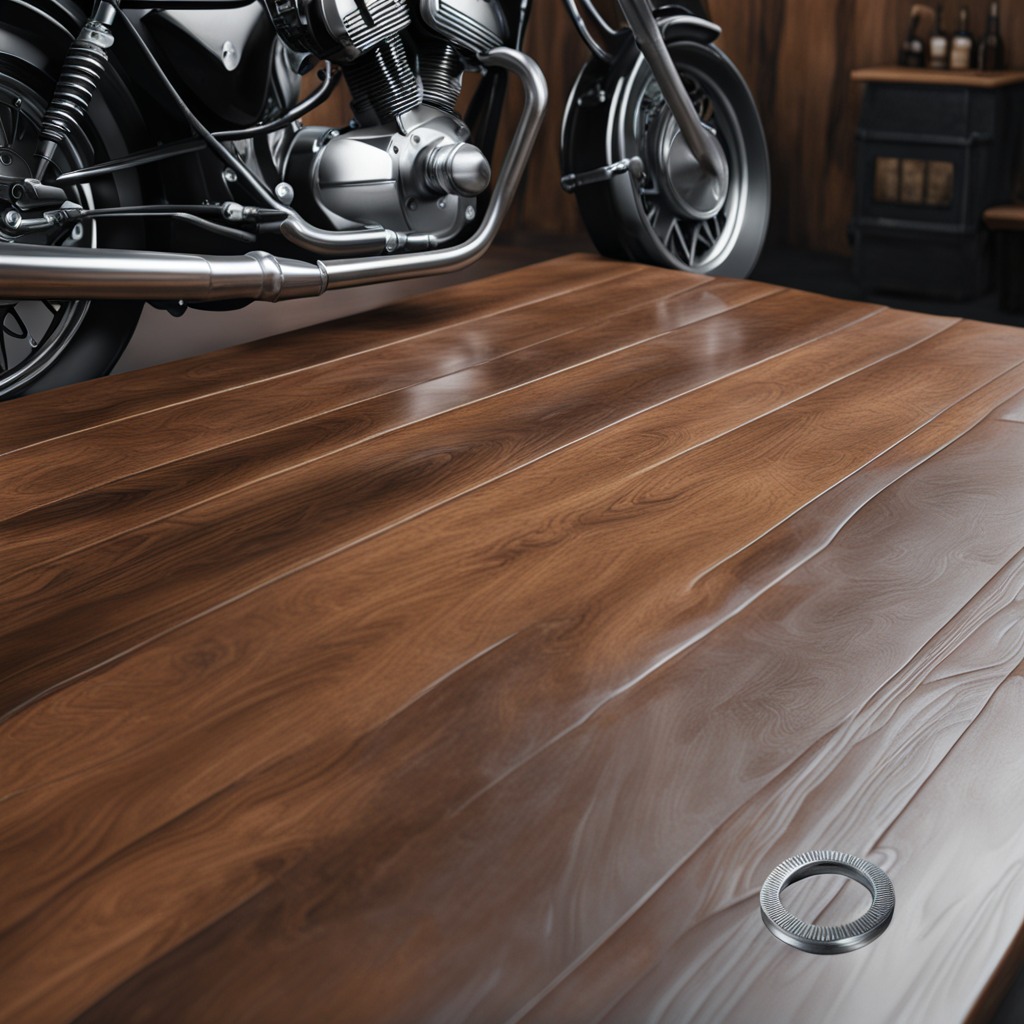
A flat metal washer lies on an oil-spilled wooden table in a vintage motorcycle garage.